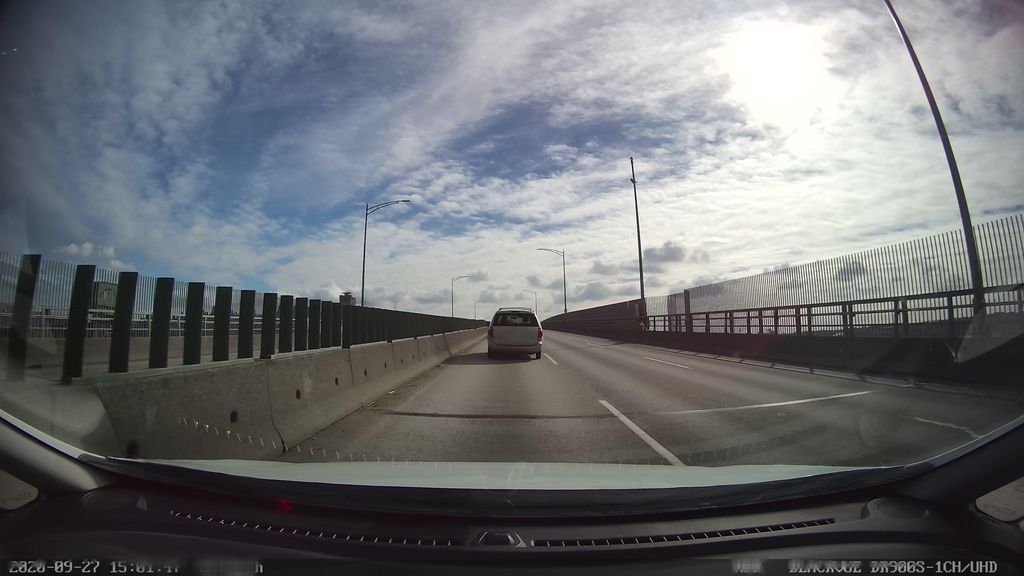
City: vancouver